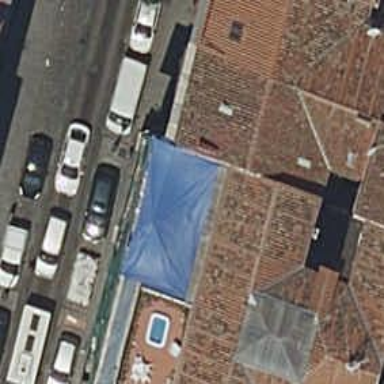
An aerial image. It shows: Shop selling clothes.